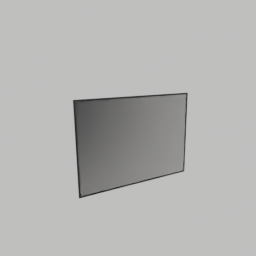
Label: decoration